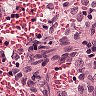
Metastatic tissue present: no